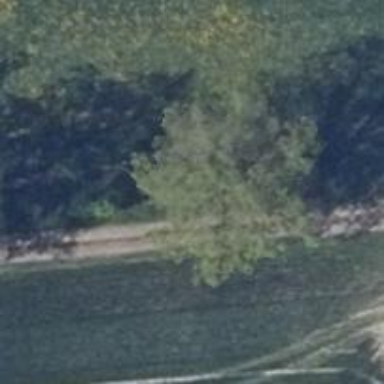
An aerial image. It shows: Agricultural area with deciduous trees.